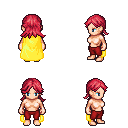
a pixel art fantasy rpg character, female body template, human, light skin, yellow cape, red pants, ruby red loose hair, four views (front, back, left, right), 2x2 character sprite sheet, small pixel art, hard edges, no anti-aliasing